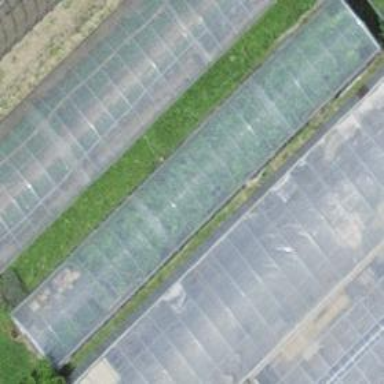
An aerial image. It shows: Greenhouse.